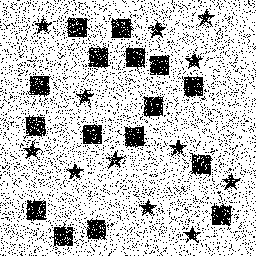
Squares: 16
Triangles: 0
Stars: 12
Total shapes: 28